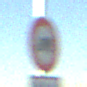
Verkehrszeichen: VerbotFuerKraftfahrzeugeUeberDreiKommaFuenfTonnen
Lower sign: ZeitangabenMitBeschraenkungAufWochentage2
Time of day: SunriseSunset
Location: Outdoor (Nature)
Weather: Clear
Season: NotSpecified
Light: Natural